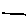
Label: line